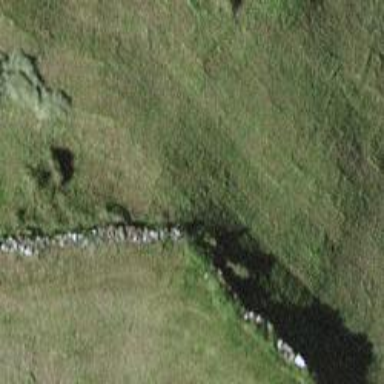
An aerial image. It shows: Dry stone wall barrier.